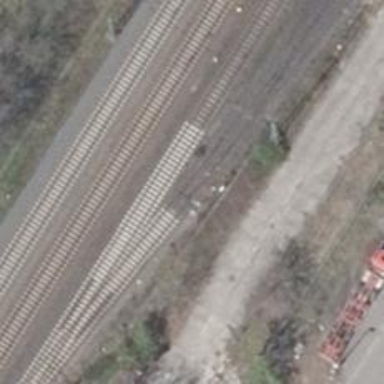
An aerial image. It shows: Railway switch.